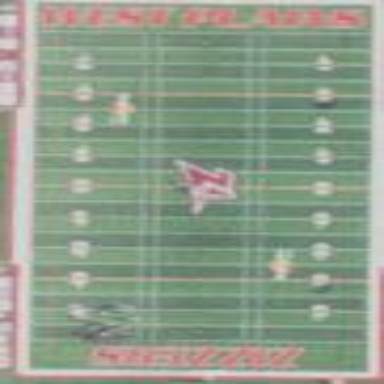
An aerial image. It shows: American football pitch with turf surface.